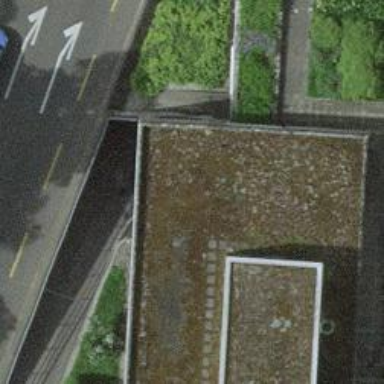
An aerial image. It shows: Parking entrance.